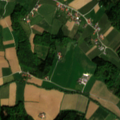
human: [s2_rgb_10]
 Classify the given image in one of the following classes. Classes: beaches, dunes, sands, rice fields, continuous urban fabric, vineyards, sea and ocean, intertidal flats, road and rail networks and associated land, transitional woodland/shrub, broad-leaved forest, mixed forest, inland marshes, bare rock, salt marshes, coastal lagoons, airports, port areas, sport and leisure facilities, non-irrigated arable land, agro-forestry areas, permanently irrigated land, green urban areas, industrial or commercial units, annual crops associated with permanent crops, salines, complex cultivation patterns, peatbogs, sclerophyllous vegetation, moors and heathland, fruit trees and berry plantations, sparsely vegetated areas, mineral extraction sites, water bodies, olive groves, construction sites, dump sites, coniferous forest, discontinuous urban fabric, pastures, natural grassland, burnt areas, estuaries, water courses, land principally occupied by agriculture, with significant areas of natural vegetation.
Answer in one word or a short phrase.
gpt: non-irrigated arable land, complex cultivation patterns, land principally occupied by agriculture, with significant areas of natural vegetation, broad-leaved forest, mixed forest